Question: Is there a way to deploy my application (which uses ClosedXML) and not be required to install OpenXMLSDKv2.msi on each computer?
If I uninstall the sdk I get this error at runtime:

I already referenced DocumentFormat.OpenXml (copy local = true) and WindowsBase (also copy local true, despite being not necessary.
DocumentFormat.OpenXml.dll and ClosedXML.dll are both on the bin folder.
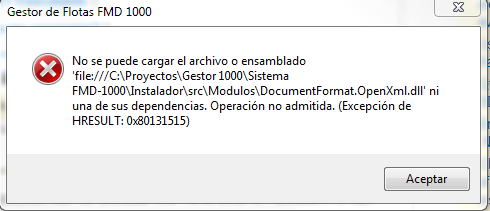
Answer: > DocumentFormat.OpenXml.dll and ClosedXML.dll are both on the bin folder.
This should be enough, no installation required.
See <URL>.